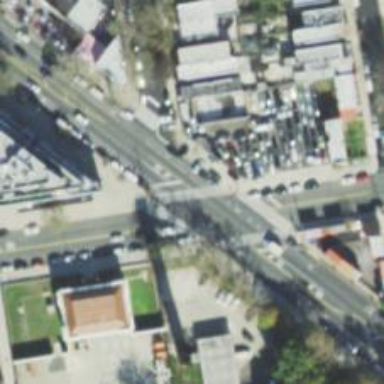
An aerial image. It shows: Crossing on the road.